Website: lowes
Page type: order-returns
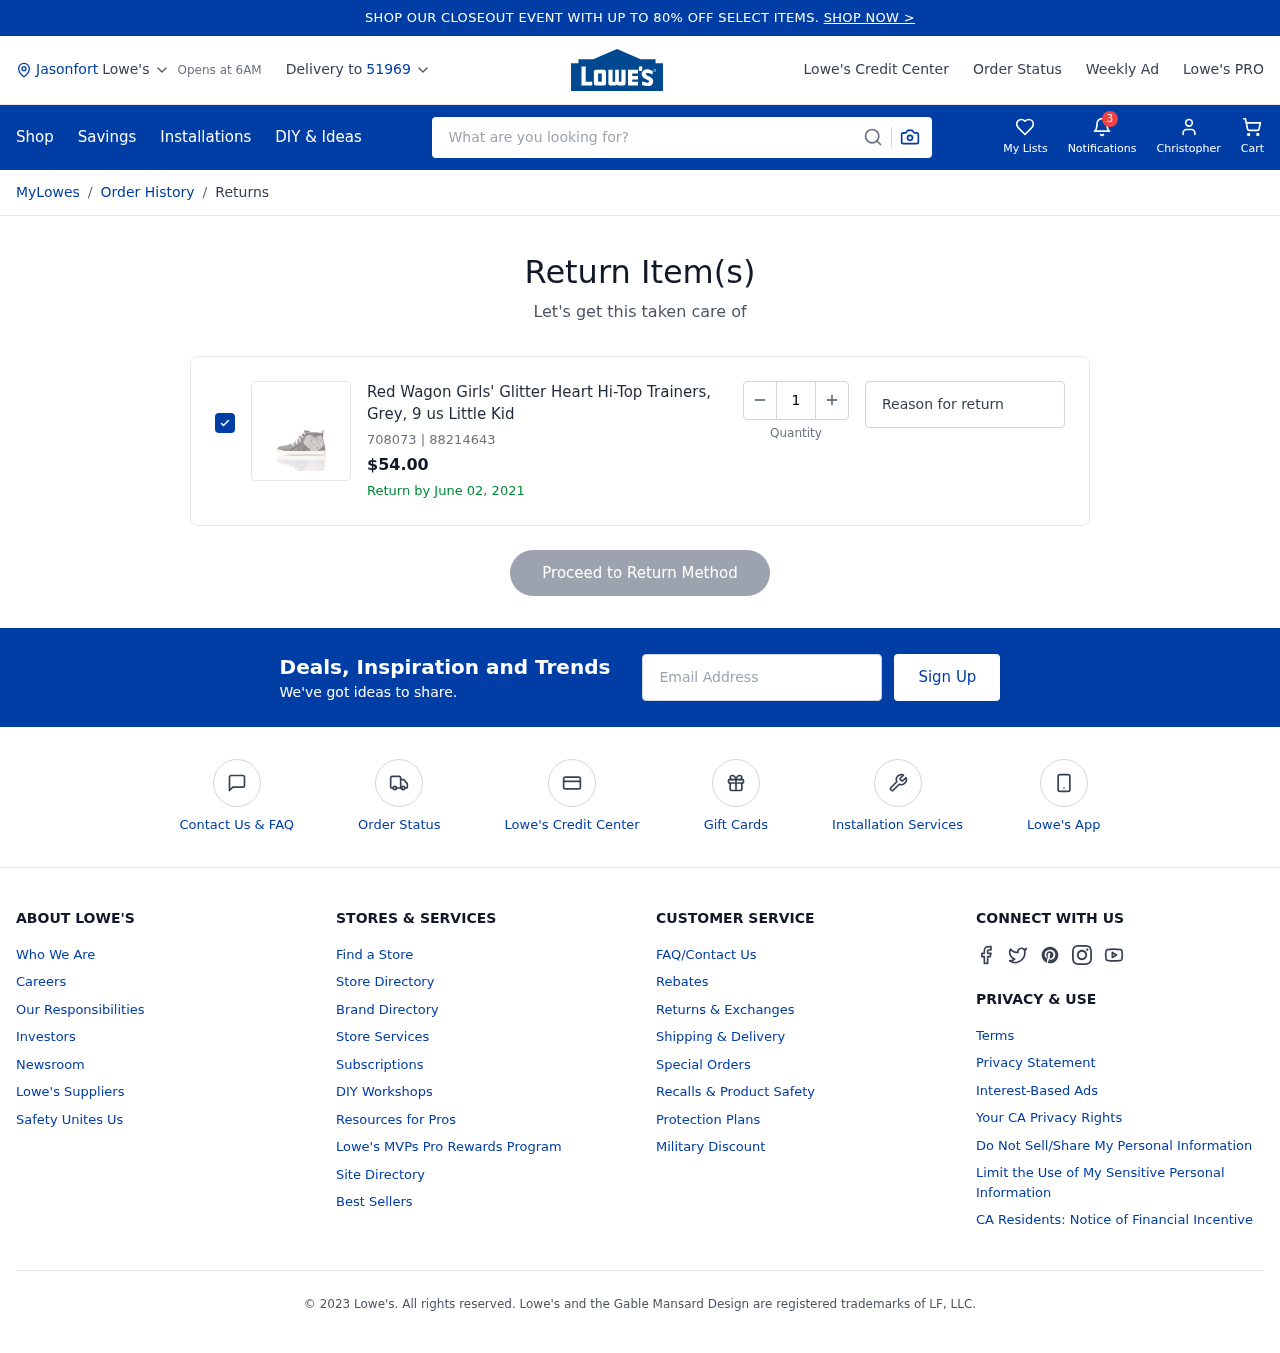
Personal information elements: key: PII_CITY
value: Jasonfort
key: PII_FIRSTNAME
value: Christopher
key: PII_POSTCODE
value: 51969
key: PII_EMAIL
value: christophercampbell@yahoo.com
Product elements: key: PRODUCT1_NAME
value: Red Wagon Girls' Glitter Heart Hi-Top Trainers, Grey, 9 us Little Kid
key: PRODUCT1_PRICE
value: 54
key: PRODUCT1_ITEM_NUMBER
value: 708073
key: PRODUCT1_MODEL_NUMBER
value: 88214643
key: PRODUCT1_QUANTITY
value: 1
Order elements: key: ORDER_RETURN_BY_DATE
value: June 02, 2021